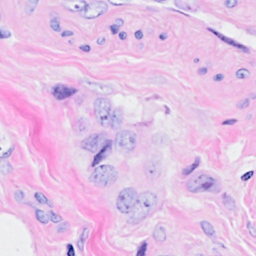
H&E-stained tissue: Breast